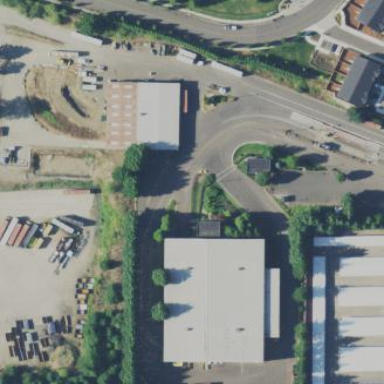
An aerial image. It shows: Industrial area with waste transfer station.